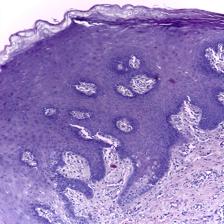
Diagnosis: Normal